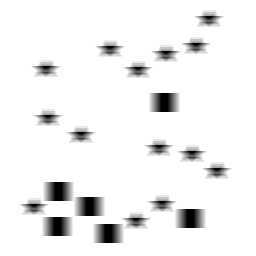
Squares: 6
Triangles: 0
Stars: 14
Total shapes: 20